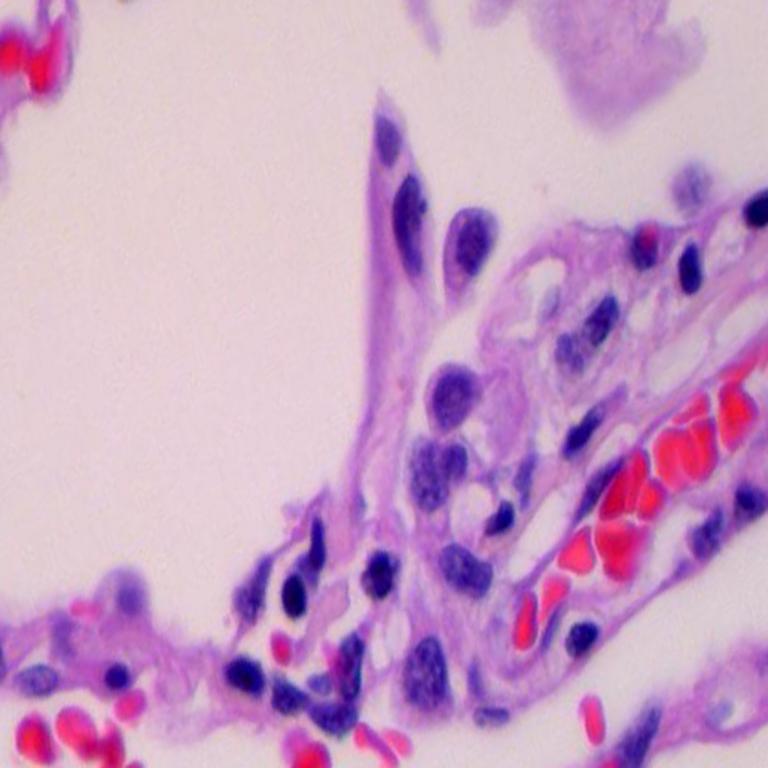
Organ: lung
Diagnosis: benign